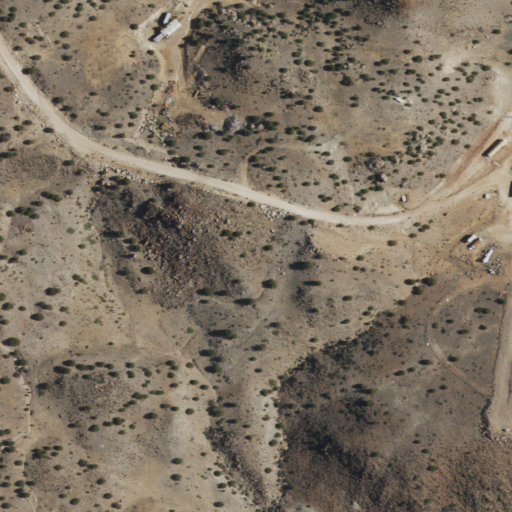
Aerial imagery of mountains in New Mexico named Socorro Mountains containing shrub, low intensity development, and open development